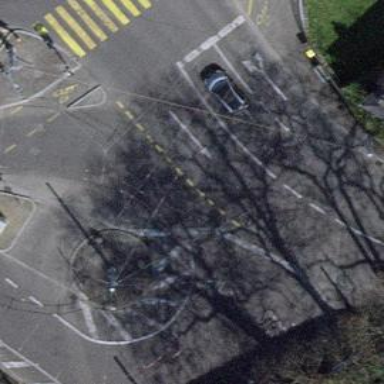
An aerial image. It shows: Service road for trolleybuses with trolley wires.